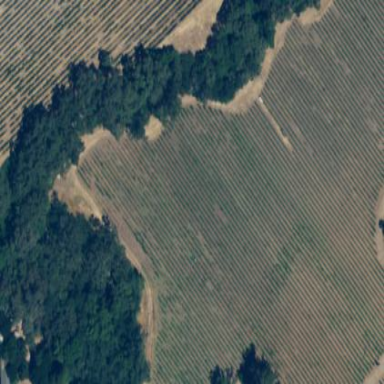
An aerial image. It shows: Vineyard with wine grapes as the main crop.